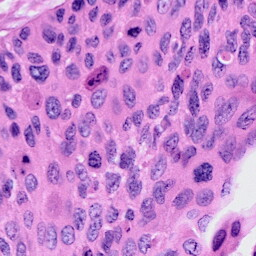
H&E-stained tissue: Cervix